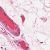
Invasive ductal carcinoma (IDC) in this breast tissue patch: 0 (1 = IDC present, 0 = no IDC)